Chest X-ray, AP view. Patient: 44 years old, sex F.
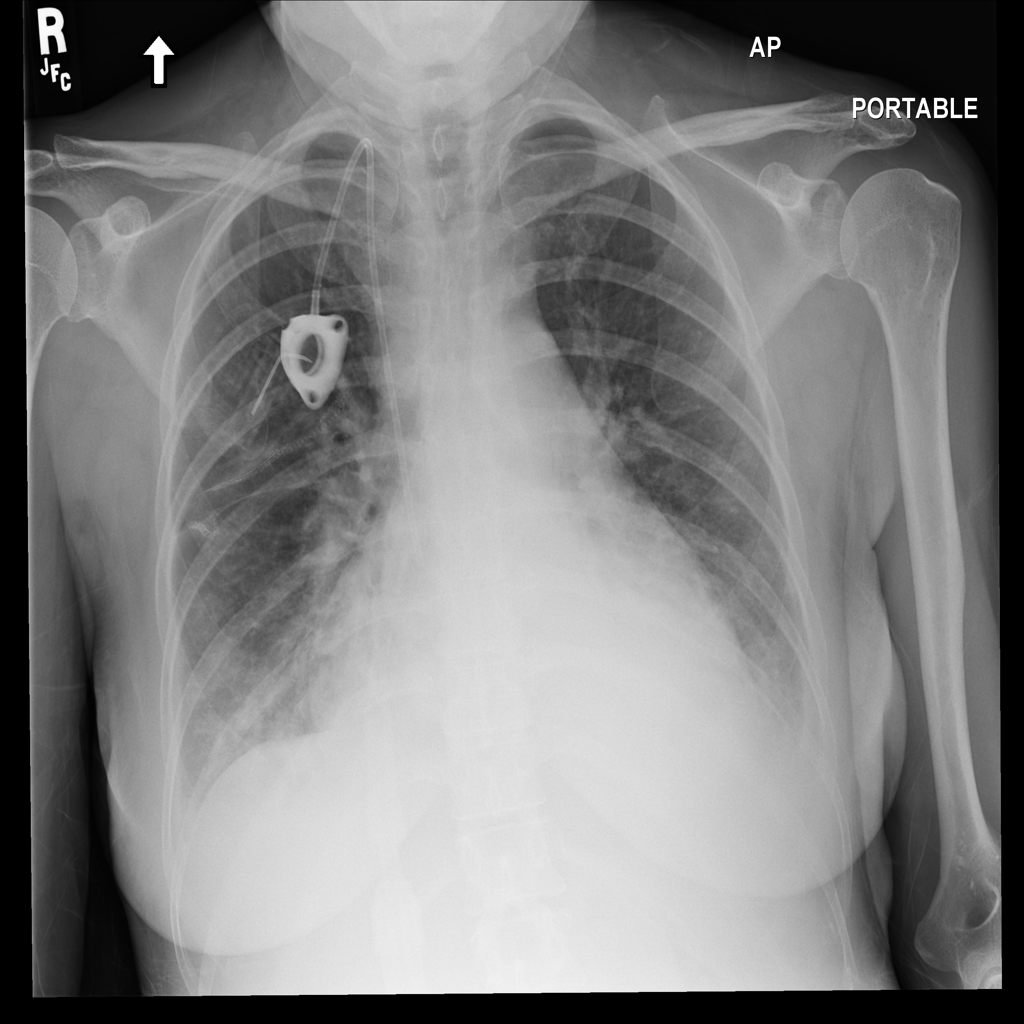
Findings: Atelectasis, Consolidation, Effusion, Infiltration